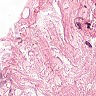
Metastatic tissue present: no